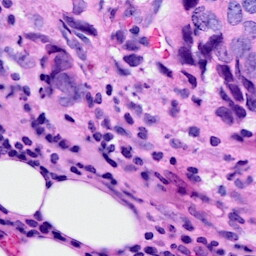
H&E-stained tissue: Breast